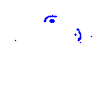
Particle: electron